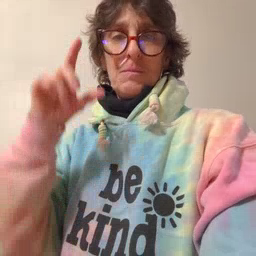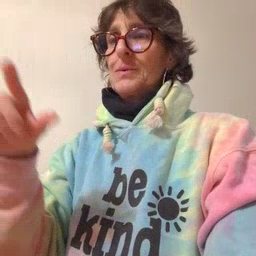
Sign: moon